Interaction volume radius: 10 \u00c5
Interaction volume height: 15 \u00c5
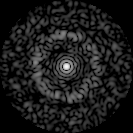
Disorder parameter: 0.8168